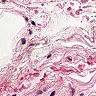
Metastatic tissue present: no